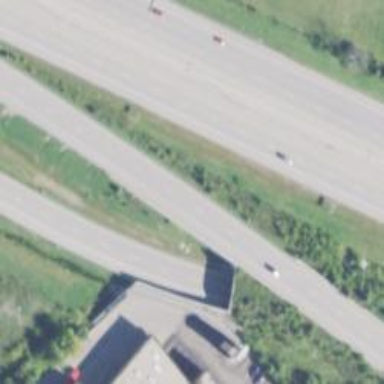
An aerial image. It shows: Trunk link highway.